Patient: sex M, age 40
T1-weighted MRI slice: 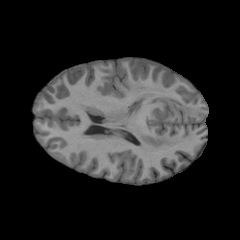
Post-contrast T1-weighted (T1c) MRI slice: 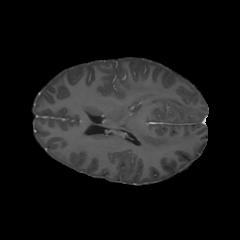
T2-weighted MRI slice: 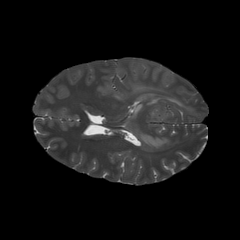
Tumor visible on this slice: yes
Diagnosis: Astrocytoma, IDH-mutant
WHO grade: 3